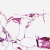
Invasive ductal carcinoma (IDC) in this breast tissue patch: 0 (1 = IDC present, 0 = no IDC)